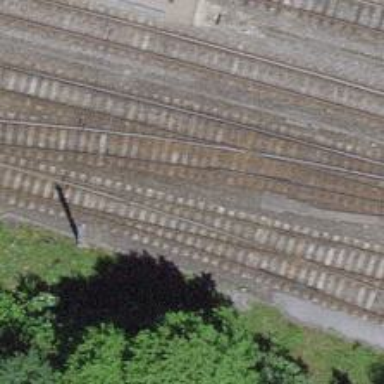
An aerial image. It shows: Railway yard with electrified contact lines.